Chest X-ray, PA view. Patient: 53 years old, sex M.
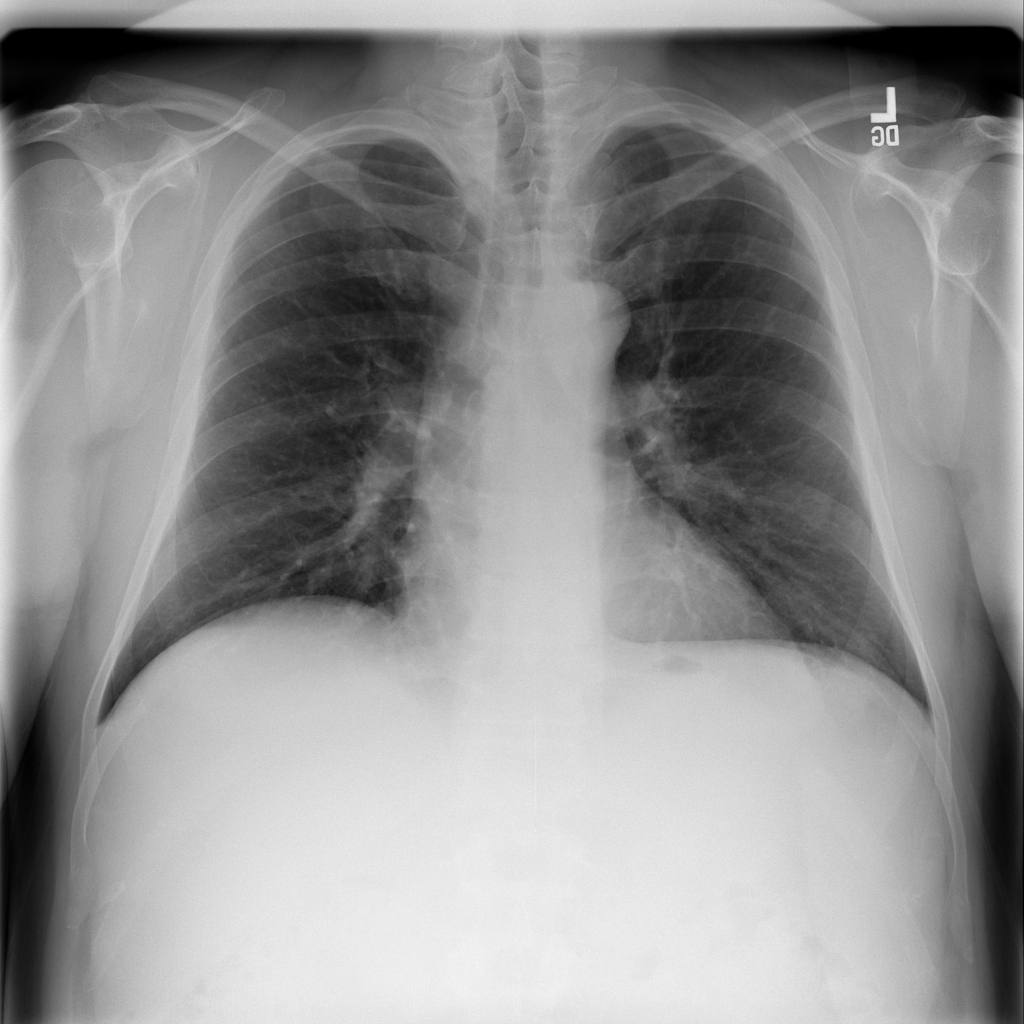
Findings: No Finding